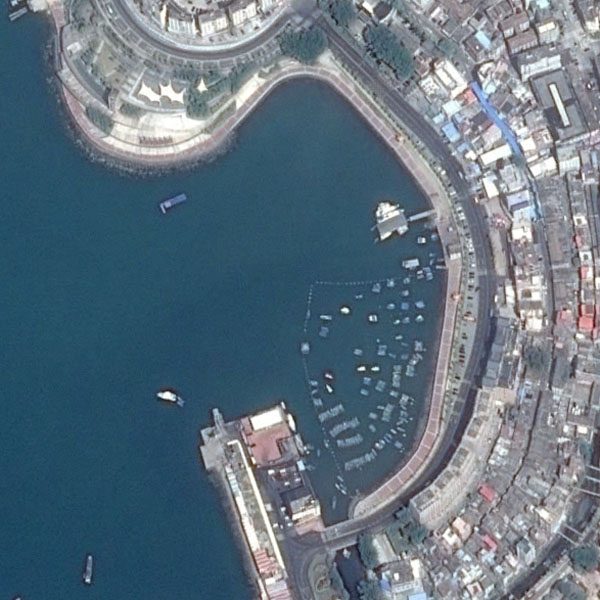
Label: Port